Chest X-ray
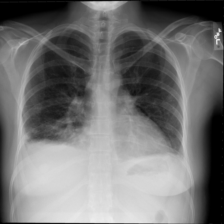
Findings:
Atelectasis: negative
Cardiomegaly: negative
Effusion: positive
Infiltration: negative
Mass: negative
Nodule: negative
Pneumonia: negative
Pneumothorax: negative
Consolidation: negative
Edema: negative
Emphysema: negative
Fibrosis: negative
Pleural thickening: negative
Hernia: negative